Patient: sex F, age 44
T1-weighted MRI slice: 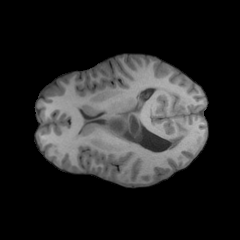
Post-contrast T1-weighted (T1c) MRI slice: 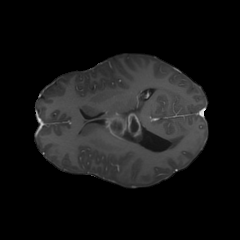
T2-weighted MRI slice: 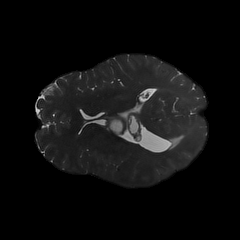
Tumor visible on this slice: yes
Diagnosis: Glioblastoma, IDH-wildtype
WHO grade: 4